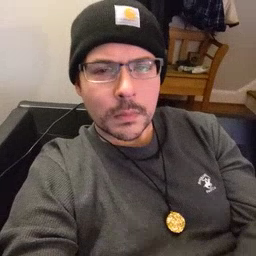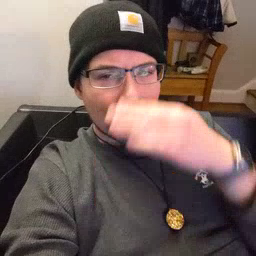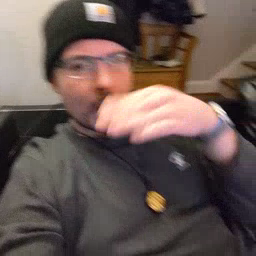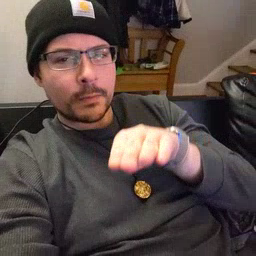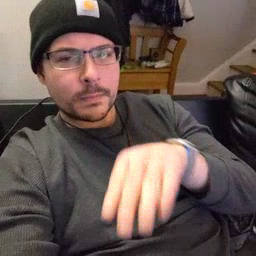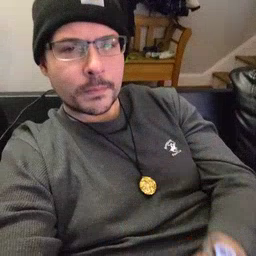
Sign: elephant